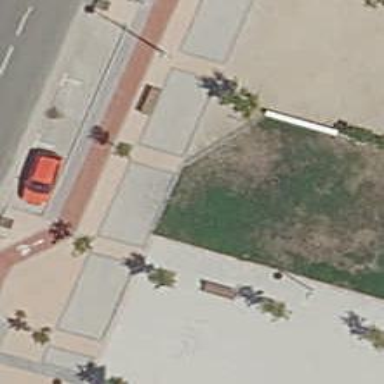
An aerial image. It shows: Bicycle parking area with stands on the ground.